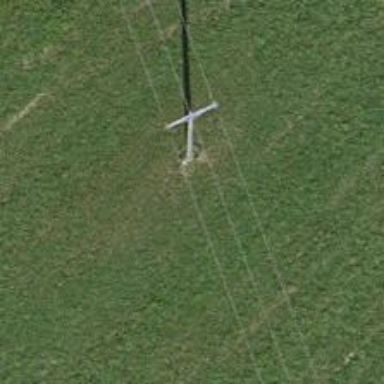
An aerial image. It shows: Power pole.